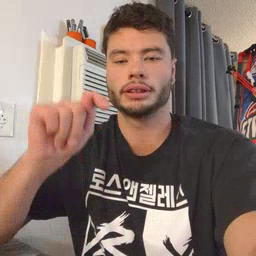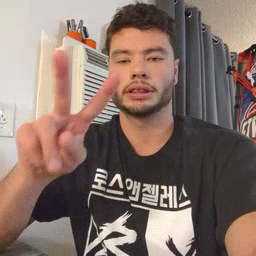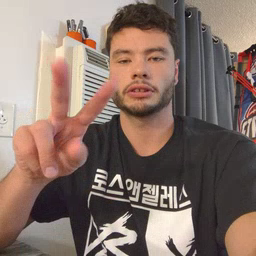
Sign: TV